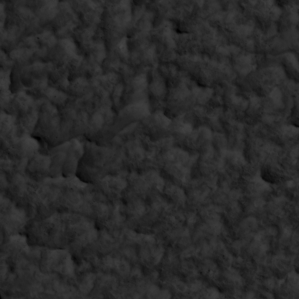
Label: non_frost